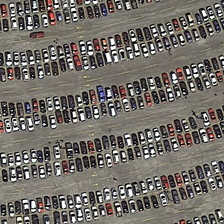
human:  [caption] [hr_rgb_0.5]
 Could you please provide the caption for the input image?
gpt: many cars are parked in a parking lot .

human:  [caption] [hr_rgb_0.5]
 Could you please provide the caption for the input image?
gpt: many cars are parked in a parking lot .

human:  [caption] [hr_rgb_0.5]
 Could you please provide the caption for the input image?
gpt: many cars are parked in a parking lot .

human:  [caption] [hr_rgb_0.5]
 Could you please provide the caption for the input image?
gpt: many cars are parked in a parking lot .

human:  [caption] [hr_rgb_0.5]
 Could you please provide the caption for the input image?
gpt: many cars are parked in a parking lot .